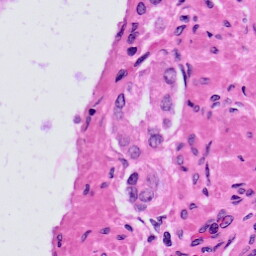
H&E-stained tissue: Prostate